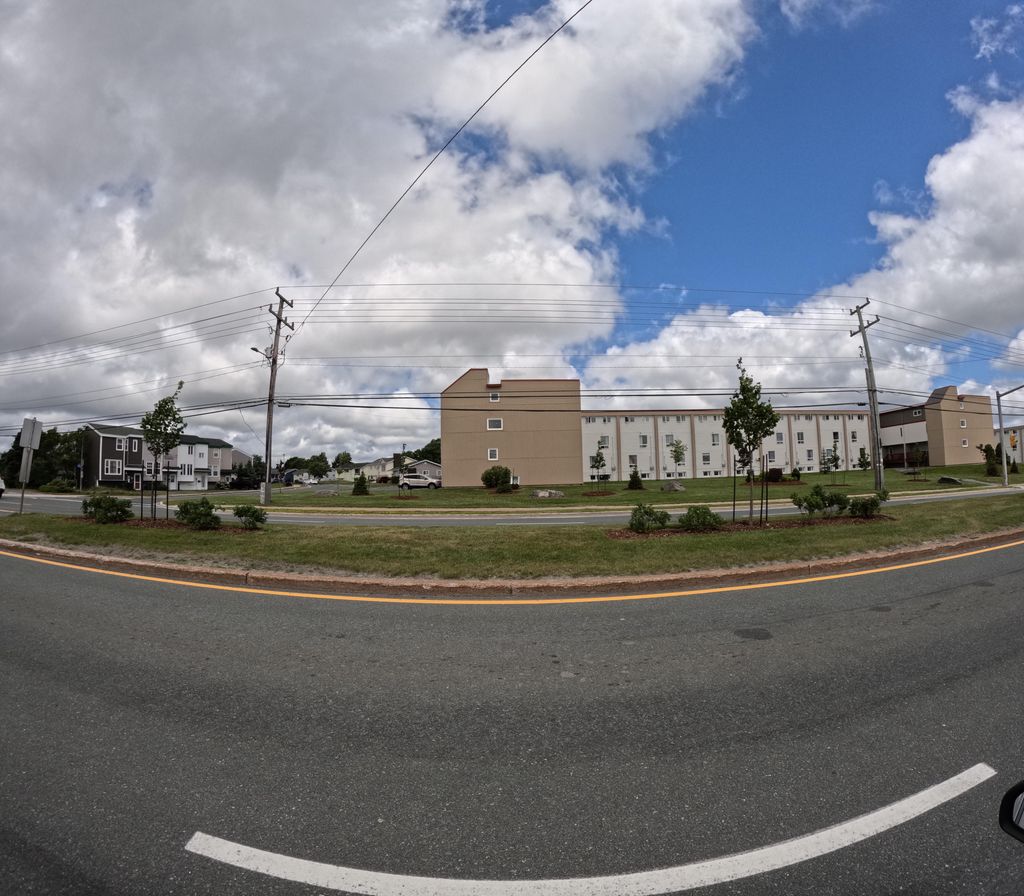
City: st_johns